Interaction volume radius: 5 \u00c5
Interaction volume height: 25 \u00c5
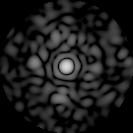
Disorder parameter: 0.8378